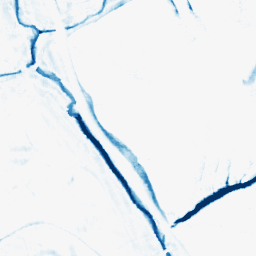
Category: morphological
Decomposition family: morphological_rect
Decomposition parameters: operation: closing
width: 10
height: 10
Upsampling method: sinc_blackman
Upsampling parameters: scale: 4
kernel_size: 8
Upsampling scale: 4